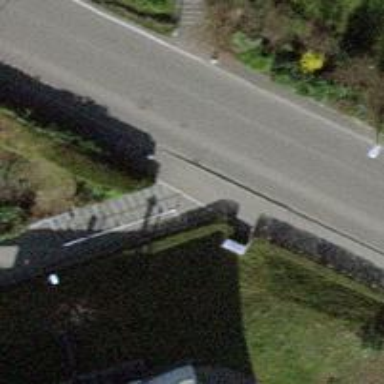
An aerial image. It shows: Steps made of asphalt.